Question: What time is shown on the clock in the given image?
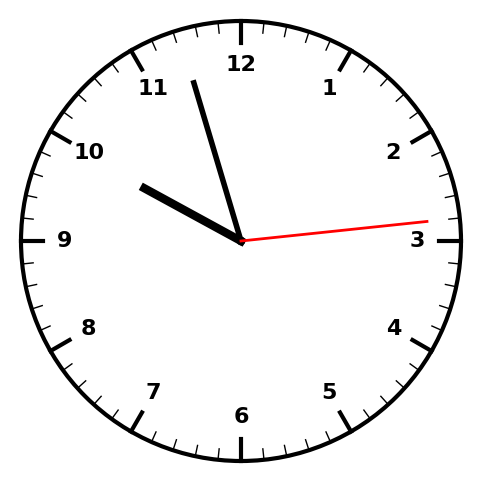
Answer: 09:57:14